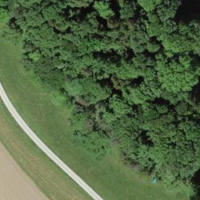
EUNIS habitat code: 44
Species observed at this site:
Cephalanthera rubra